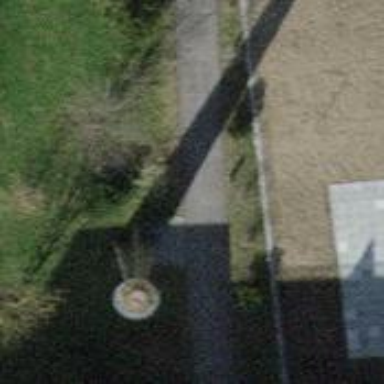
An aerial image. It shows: Nesting site on support pole.